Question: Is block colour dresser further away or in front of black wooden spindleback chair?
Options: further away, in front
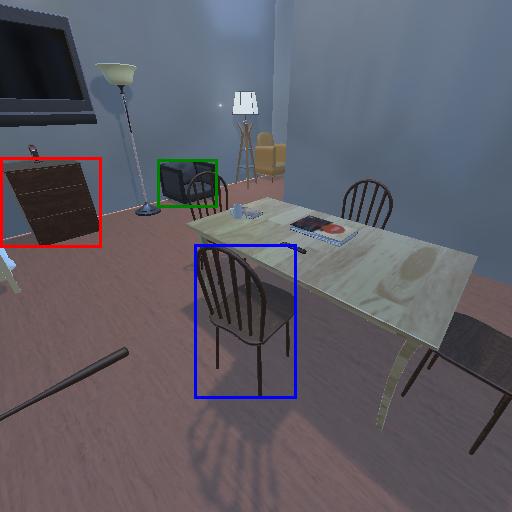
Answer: further away